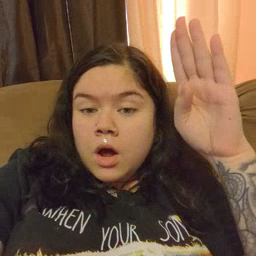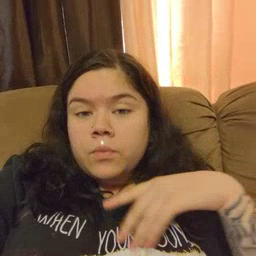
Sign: hello